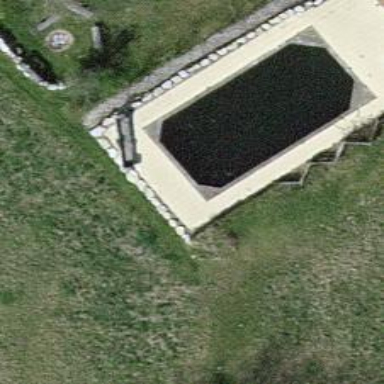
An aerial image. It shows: Swimming pool located in leisure land.